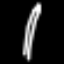
Label: pencil